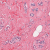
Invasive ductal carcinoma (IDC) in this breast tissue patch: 0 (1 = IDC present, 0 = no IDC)